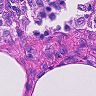
Metastatic tissue present: no